Question: This question is an extension of <URL> question.
I am plotting a rather large gglot in Shiny.
Using 'renderPlot(width = 1500, height = 1000, ...' I am able to show the whole plot; however, I now have a scrollbar on the right. I would like to extend the height of the column in the fluidRow, rather than have this scrollbar.

From what I understand, Shiny (aka bootstrap) should dynamically size the height of the fluidRow to whatever the size of the plot is. Why is my visible area so small? Scrollbars are nice, but I want the whole plot to be visible.
'''
source("helper.R")
shinyUI(fluidPage(theme='test.css',
fluidRow(
column(2,
fluidRow(
h3("Select Customer:"),
wellPanel(class="info", numericInput(inputId="num", label="Select ID:", value=NaN),
if(show_age_slider=='Yes'){textOutput("")},
if(show_edu_slider=='Yes'){textOutput("")},
if(show_gender_buttons=='Yes'){textOutput("")}
))),
#do.call will call the navbarPage function with the arguments in the tabs list
shinyUI(fluidRow(
column(12,
"",
do.call(navbarPage,tabs)
))))))
'''
'''
library("shiny")
library("ggplot2")
DF_for_plotting <- structure(list(col1 = c(0, 0, 0, 0, 0, 0, 0, 0, 0, 0), col2 = c(100,
100, 61.9433678425096, 10.7823906941804, 4.18175346165306, 3.24251454697229,
6.68573373055455, 14.945119260922, 18.9296271776082, 11.0742379220636
), col3 = c(100, 100, 100, 12.8418470680653, 5.31239161296286,
4.42025167250118, 10.699998838647, 27.5067118056336, 20.6360723198699,
13.1476876837599), col4 = c(100, 100, 100, 100, 100, 100, 100,
100, 100, 100)), .Names = c("col1", "col2", "col3", "col4"), row.names = c("one",
"two", "three", "four", "five", "six", "seven", "eight", "nine",
"ten"), class = "data.frame")
hex=c("#CC0000", "#90BD31", "#178CCB")
textsize=c(8)
############## shiny server starts here: #######################################################################
shinyServer(function(input, output) {
# begin the observe() block
observe(
lapply(seq(1:number_of_tabs),function(i) output[[paste0("plot",i)]] <- renderPlot(width = 1500,
height = 1000,{ #<-- lapply will fill up each tab and create one ggplot
plotindex <<- 0
list_of_ggplots <<- list() #although we only have one tab, we could easily extend to having multiple tabs
p <- ggplot()
breaks=c(0, 25, 50, 75, 100, 115, 130)
break_labels=c("0%", "25%", "50%", "75%", "100%")
number_of_variables <- 10
### inner loop
for (varnum in seq(1:number_of_variables)){ #<-- We need to make all three segments for all three variables for this tab
p <- p + scale_y_discrete(breaks = seq(10), labels = c("one", "two", "three", "four", "five", "six", "seven", "eight", "nine", "ten"))
p <- p + geom_segment(data=DF_for_plotting, aes_q(x=DF_for_plotting$col1[varnum], xend=DF_for_plotting$col2[varnum]-0.001, y=varnum, yend=varnum, colour='impaired'), size=textsize*2.5) +
geom_segment(data=DF_for_plotting, aes_q(x=DF_for_plotting$col2[varnum], xend=DF_for_plotting$col3[varnum]-0.001, y=varnum, yend=varnum, colour='normal'), size=textsize*2.5) +
geom_segment(data=DF_for_plotting, aes_q(x=DF_for_plotting$col3[varnum], xend=DF_for_plotting$col4[varnum]-0.001, y=varnum, yend=varnum, colour='optimal'), size=textsize*2.5)
p <- p + scale_color_manual(values=c(impaired=hex[1], normal=hex[2], optimal=hex[3], white='#ffffff'), name="Function Key")
# p <- p + theme(plot.margin=unit(c(0,0,0,0), "cm"))
# p <- p + theme(panel.margin=unit(c(0,0,0,0), "cm"))
list_of_ggplots[["to_UI"]] <<- p # this is strange but true; apparently any arbitrary key works for inserting the plot into the list_of_ggplots
}
print(list_of_ggplots) #<-- to send out to UI
})
)
) #<-- end of observe function
} #<-- end of brace in shinyserver function
) #<-- end the shinyserver function
'''
'''
show_gender_buttons='No'
show_edu_slider='No'
show_age_slider='No'
##############################################
### this part is to create the UI properly ###
#tab_names <- c("", tab_names)
#make a list of all the arguments you want to pass to the navbarPage function
tabs<-list()
#first element will be the title, empty in our case
tabs[[1]]=""
#add all the tabPanels to the list
for (j in 2:(number_of_tabs+1)){
tabs[[j]]=tabPanel(tab_names[j],plotOutput(paste0("plot",j-1)))}
################################################
'''
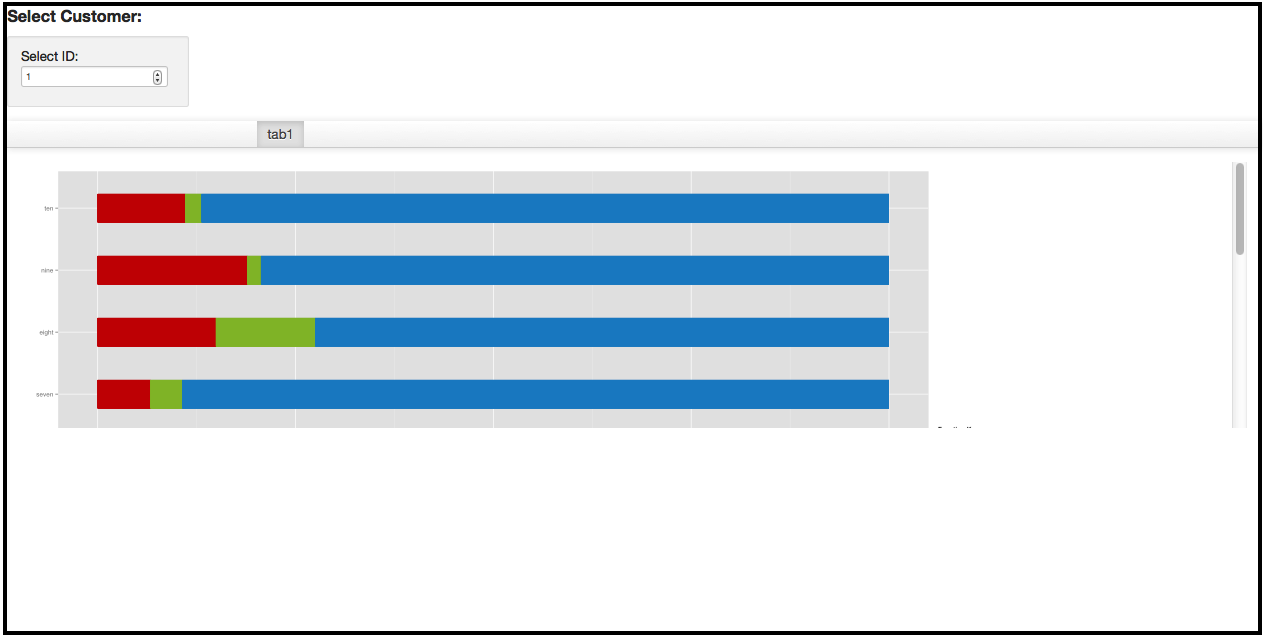
Answer: You didn't post your 'theme.css', but the issue is probably that the css 'overflow' argument is set to 'scroll' for the 'div' holding the plots in you app's css. This forces scrollbars if the div is too small for its content.
The default 'height' for a 'plotOutput' is set to 400px, so in your 'renderPlot' if you set the height to 1000 you will get a scrollbar if the overflow of the div is set to scroll.
Try setting the height argument of 'plotOutput' to 1000px or more for example:
'''
#add all the tabPanels to the list
for (i in 2:(number_of_tabPages+1)){
tabs[[i]]=tabPanel(paste0("Tab",i-1),plotOutput(paste0("plot",i-1),height="1100px"))
}
'''
Should give something like this:

You can also try finding what sets the 'overflow' to 'scroll' for this div. I'm just suspecting this because when the code is run without the 'theme.css' it looks fine without changing your code.